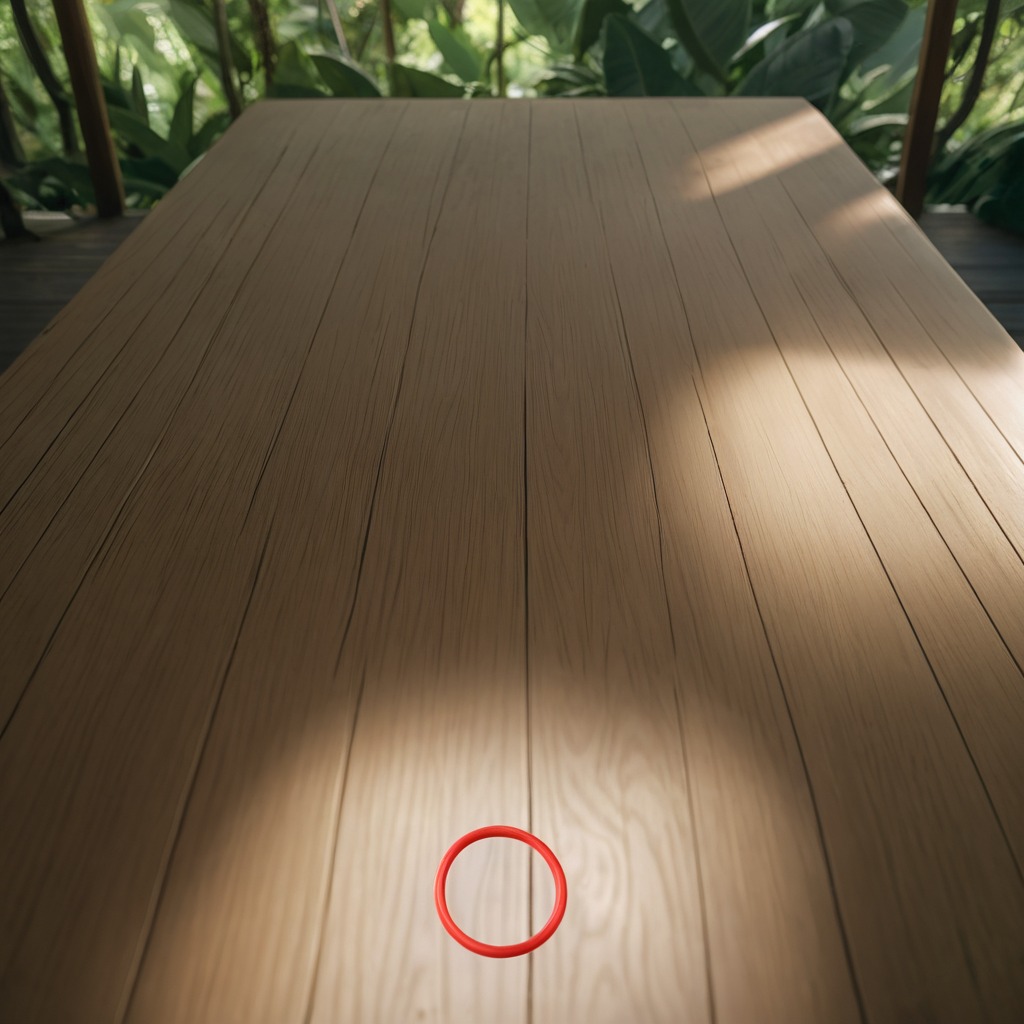
A rubber O-ring is lying on the wooden table.